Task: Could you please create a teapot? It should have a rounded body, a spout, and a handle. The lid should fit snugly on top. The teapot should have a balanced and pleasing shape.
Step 1:
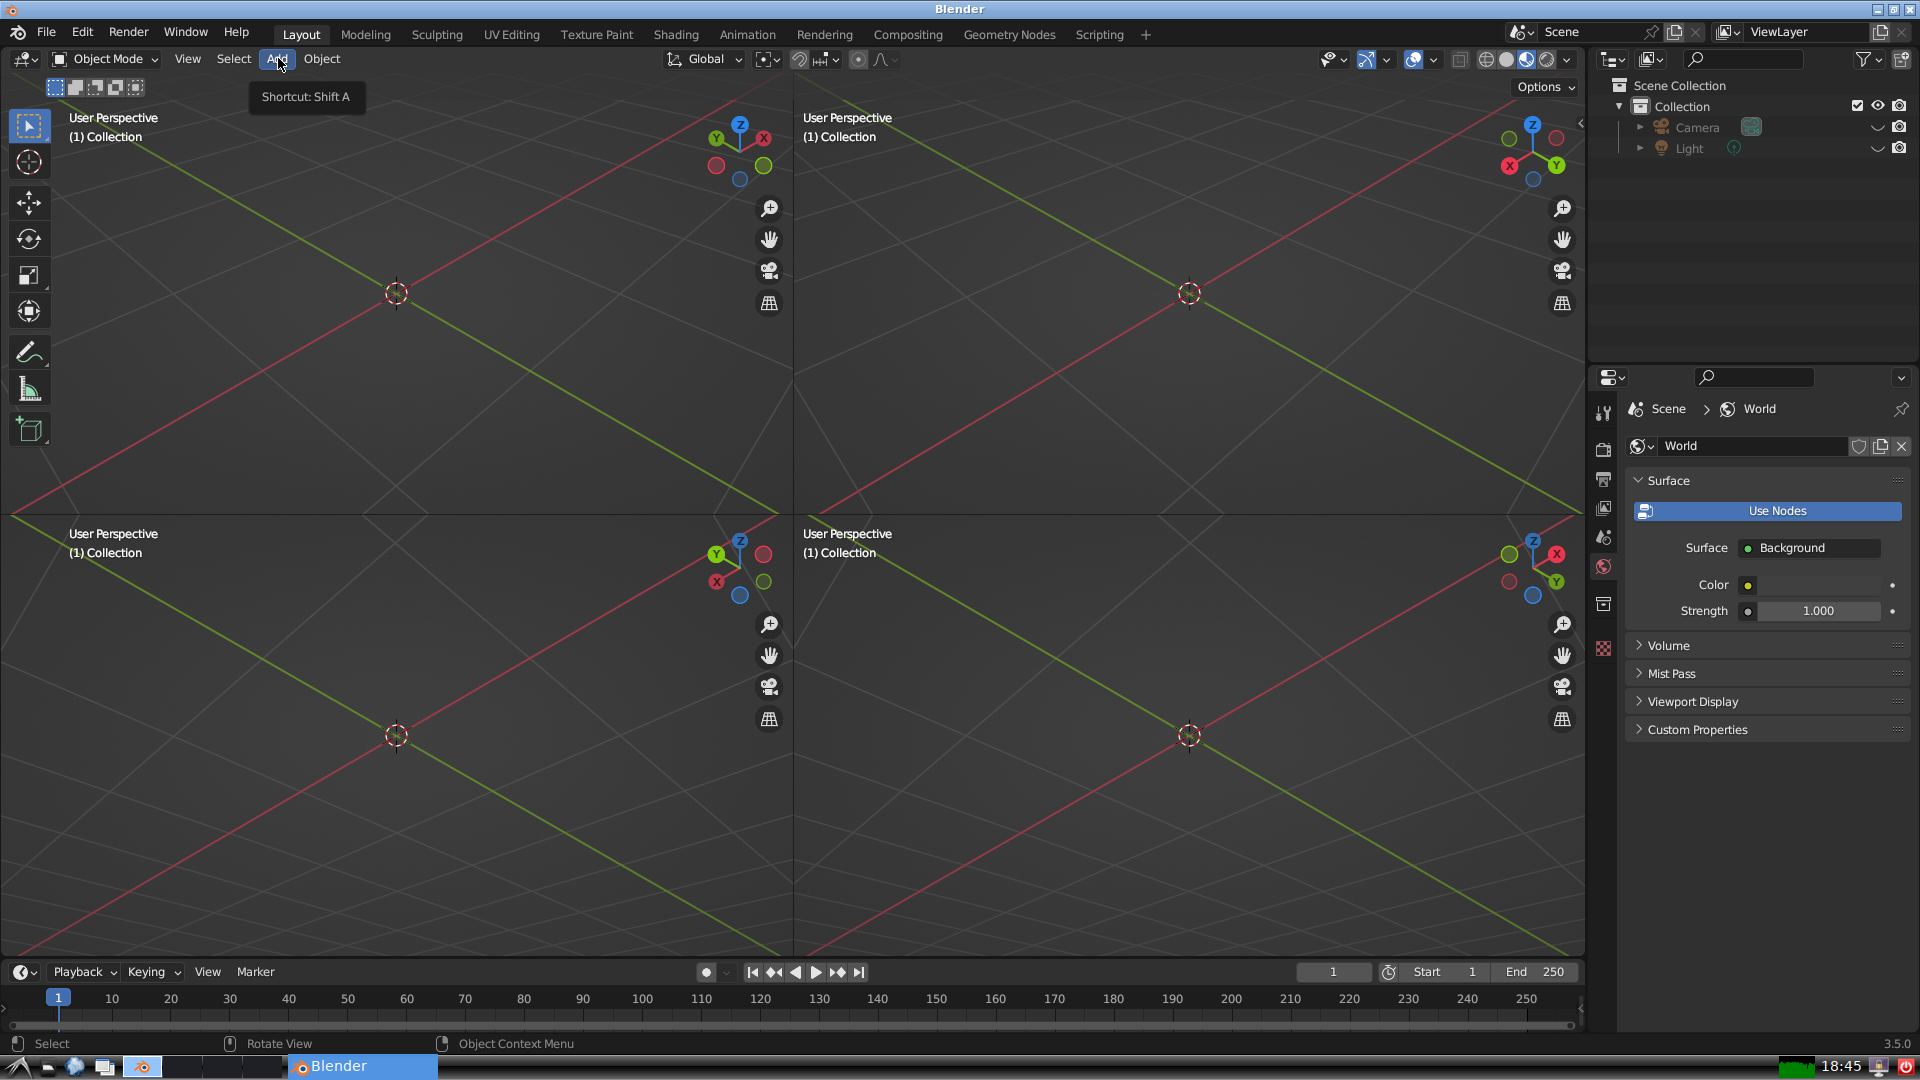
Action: click: no